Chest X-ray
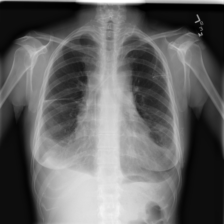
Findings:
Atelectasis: negative
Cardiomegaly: negative
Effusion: negative
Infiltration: negative
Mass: negative
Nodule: negative
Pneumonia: negative
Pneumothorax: negative
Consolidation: negative
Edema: negative
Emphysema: negative
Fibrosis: negative
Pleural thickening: negative
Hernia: negative